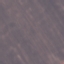
Land use / land cover: AnnualCrop